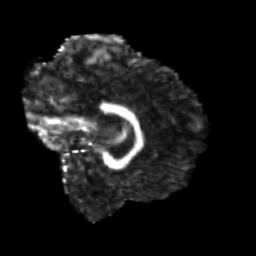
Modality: FA
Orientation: sagittal
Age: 26
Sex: male
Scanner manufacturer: siemens
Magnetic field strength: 3 T
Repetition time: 3.5 s
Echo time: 0.104 s